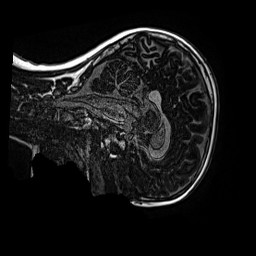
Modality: MP2RAGE
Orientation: sagittal
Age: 11
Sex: female
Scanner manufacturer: siemens
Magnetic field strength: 3 T
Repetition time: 4 s
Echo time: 0.00299 s